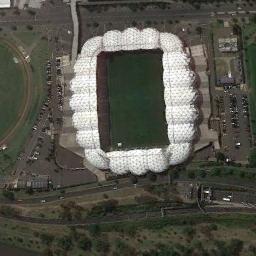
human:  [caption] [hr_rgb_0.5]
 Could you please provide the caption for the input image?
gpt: There are many cars near the stadium .

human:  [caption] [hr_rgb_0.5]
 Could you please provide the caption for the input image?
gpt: The stadium is next to the grass and parking lot .

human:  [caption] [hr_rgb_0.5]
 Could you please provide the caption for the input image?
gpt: Square stadium next to parking lot and road .

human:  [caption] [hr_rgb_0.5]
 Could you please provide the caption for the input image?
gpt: This rectangular stadium has dense residential areas on three sides .

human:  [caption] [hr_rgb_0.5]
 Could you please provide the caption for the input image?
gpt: A stadium with a white roof .